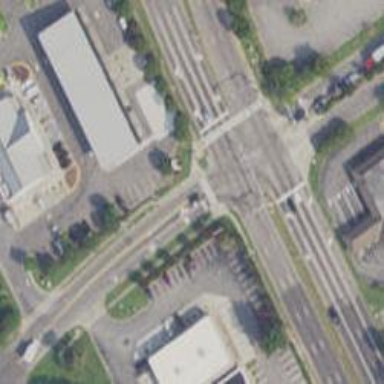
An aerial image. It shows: Marked road crossing.